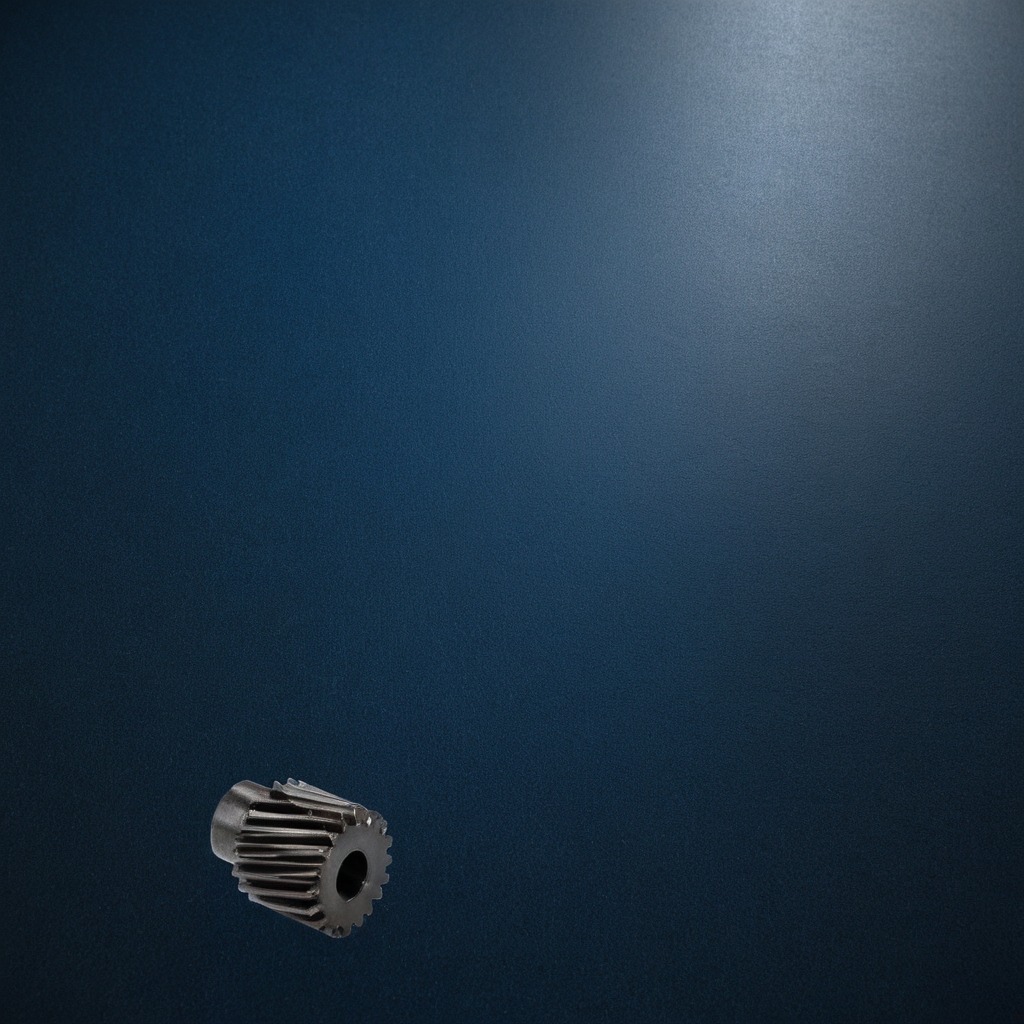
A steel gear with teeth is lying on the granite tabletop.